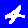
Digit: 4